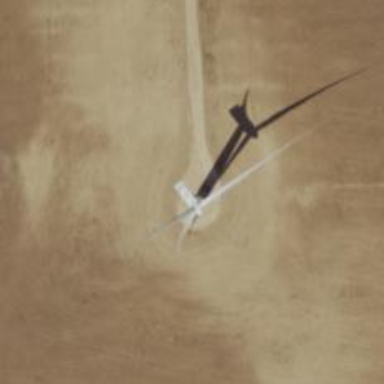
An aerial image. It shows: Wind generator powered by Vestas horizontal axis wind turbine.